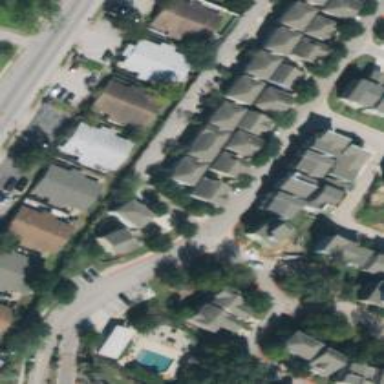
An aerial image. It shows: Living street.